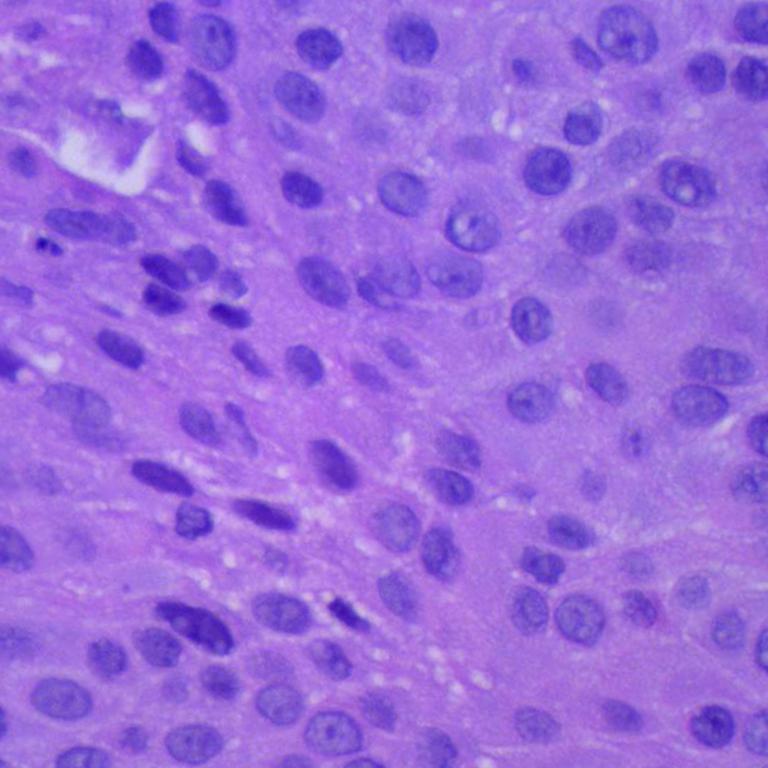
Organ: lung
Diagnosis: squamous carcinomas